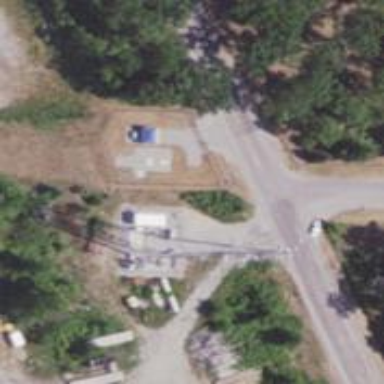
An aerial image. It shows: Communication mast tower.